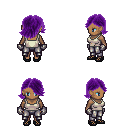
a pixel art fantasy rpg character, female body template, human, dark skin, white pirate shirt, metal pants, purple swoop hairstyle, metal gloves, ghillies, four views (front, back, left, right), 2x2 character sprite sheet, small pixel art, hard edges, no anti-aliasing